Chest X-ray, PA view. Patient: 43 years old, sex F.
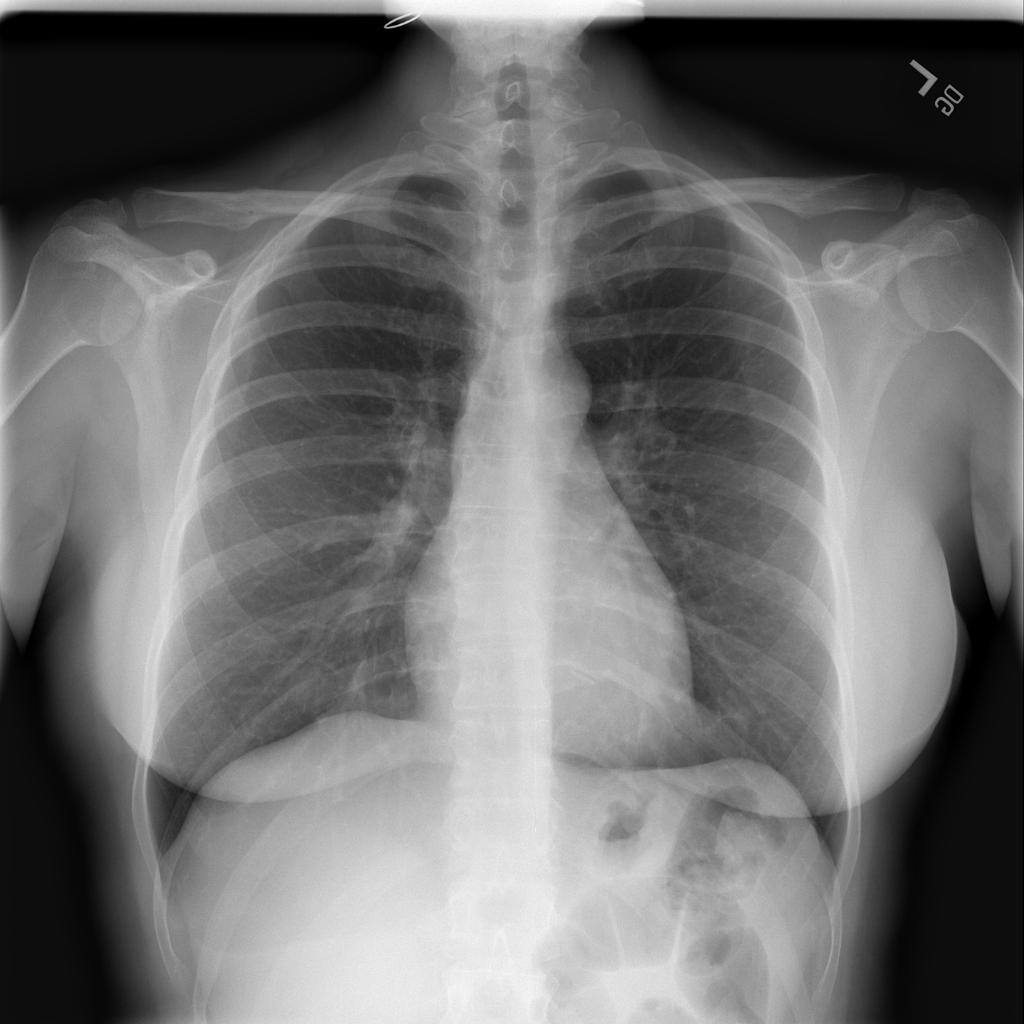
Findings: No Finding